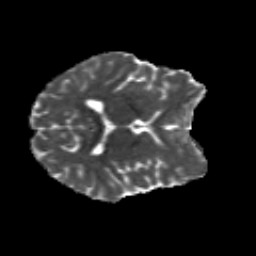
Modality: MD
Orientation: axial
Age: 19
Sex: male
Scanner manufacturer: siemens
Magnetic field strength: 3 T
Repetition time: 8.8 s
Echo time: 0.085 s